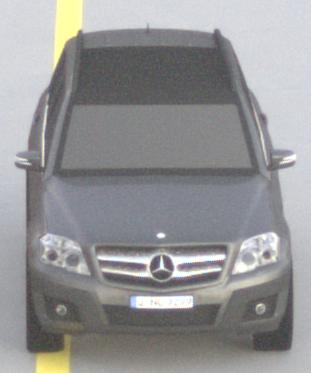
Make: Mercedes-Benz
Model: GLK 280
Detailed model: GLK-Class (204)
Model produced from: 2008/10
Model produced until: 2009/04
Doors: 5
Color: gray
Road condition: dry road
Daytime: sunrise or sunset
Contrast: low contrast